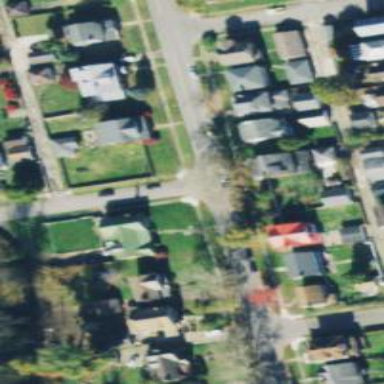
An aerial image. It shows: Neighbourhood designated as historic district.